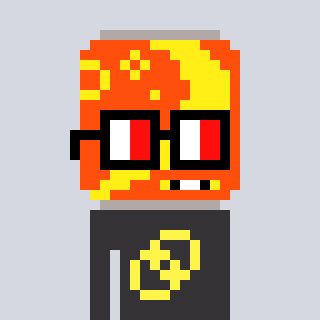
a pixel art character with square glasses with black frames and red eyes, a pop-shaped head and a grayscale-colored body on a cool background